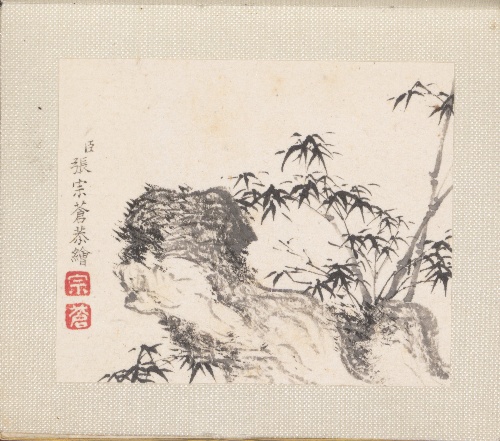
Title: 清 張宗蒼 山水 冊 紙本|Miniature landscapes
Artist: Zhang Zongcang
Artist bio: Chinese, 1686–1756
Date: datable to 1751–54
Object type: Album
Classification: Paintings
Medium: Album of eight leaves; ink and color on paper
Culture: China
Period: Qing dynasty (1644–1911)
Dimensions: 1 7/16 x 1 3/4 in. (3.7 x 4.4 cm)
Department: Asian Art
Credit line: Fletcher Fund, 1942
Accession year: 1942
Repository: Metropolitan Museum of Art, New York, NY
Tags: Landscapes